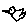
Label: bird